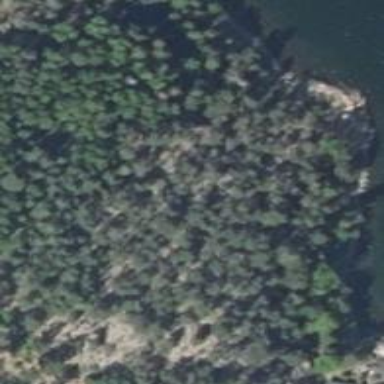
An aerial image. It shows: Natural cliff.